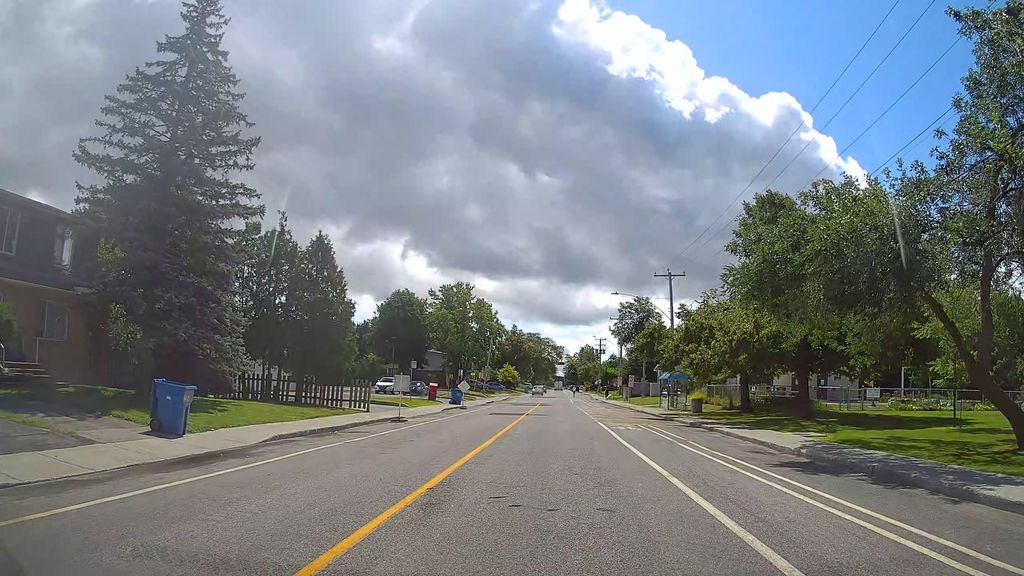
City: montreal